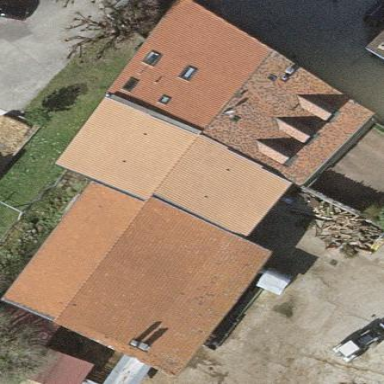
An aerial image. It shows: Simple and straightforward house.